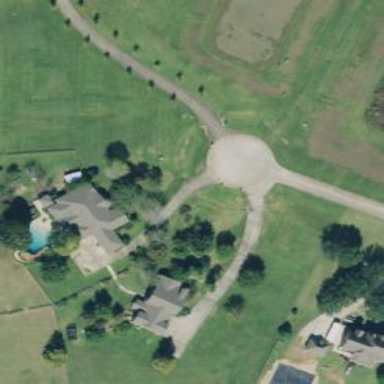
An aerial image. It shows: Driveway leading to service road.